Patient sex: F
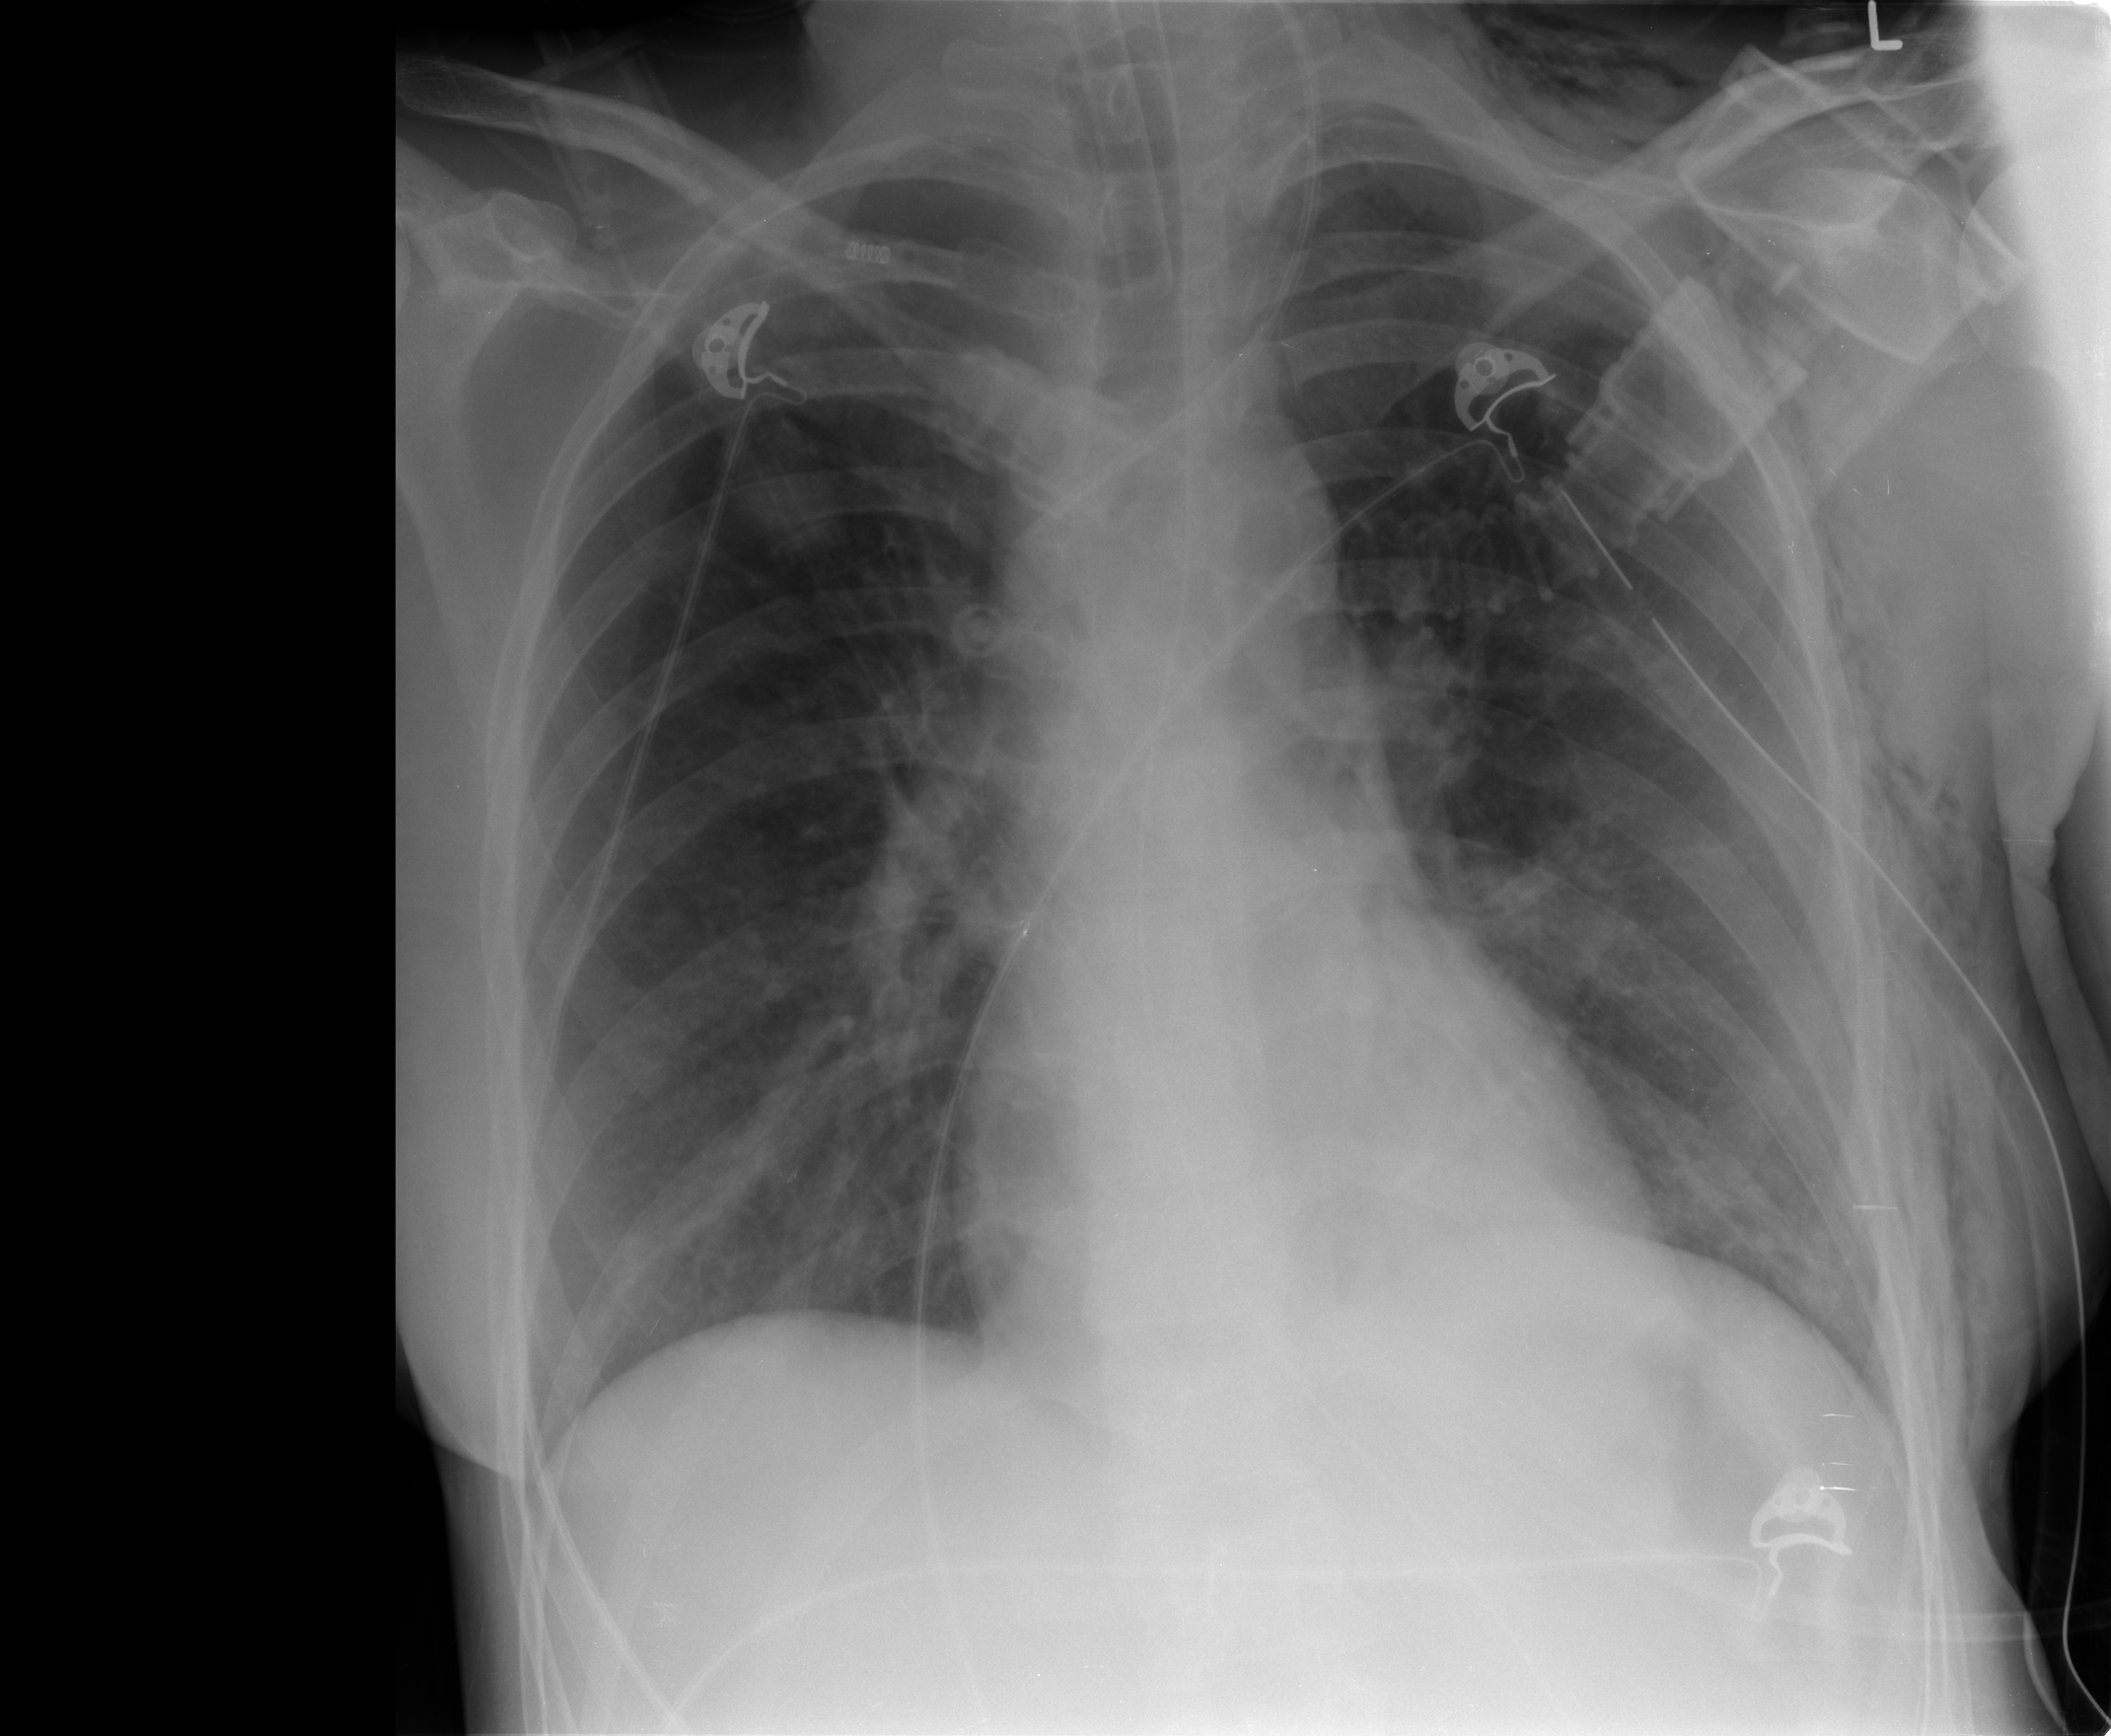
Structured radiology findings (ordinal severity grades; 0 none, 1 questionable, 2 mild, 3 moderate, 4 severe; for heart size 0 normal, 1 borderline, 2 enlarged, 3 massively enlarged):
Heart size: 0
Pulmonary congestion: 0
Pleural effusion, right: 0
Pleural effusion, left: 0
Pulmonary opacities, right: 0
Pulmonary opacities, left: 0
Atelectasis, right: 0
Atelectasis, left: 2